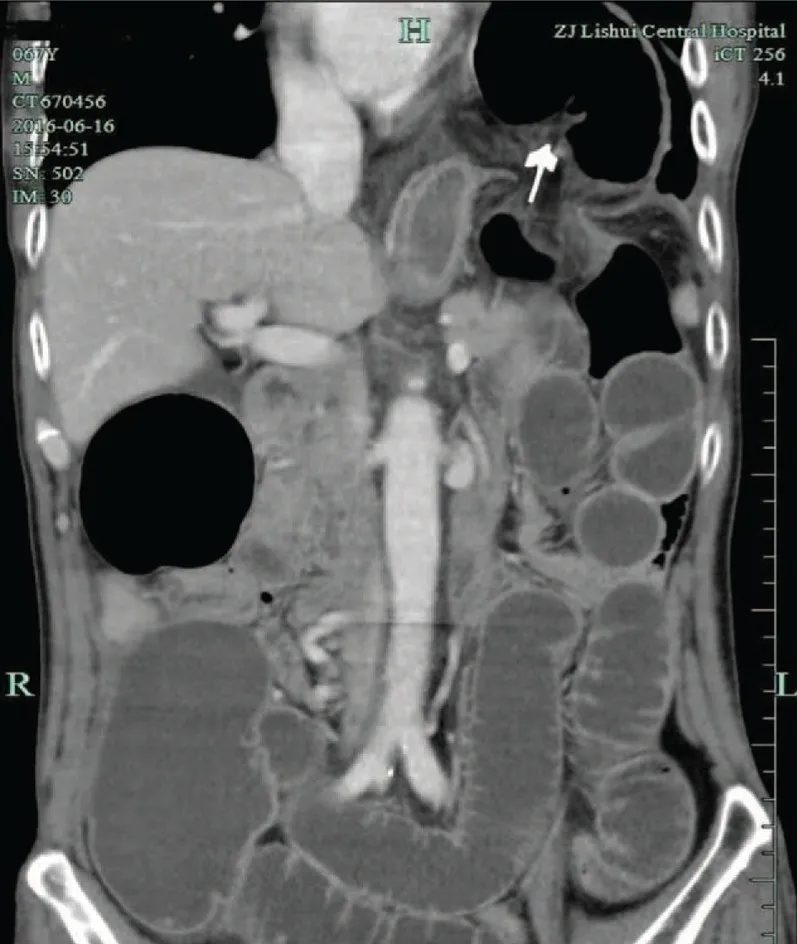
A; CT scan of the abdomen was showed marked left diaphragmatic hernia formed (as shown by the arrow). CT = computed tomography.
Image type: radiology (ct)